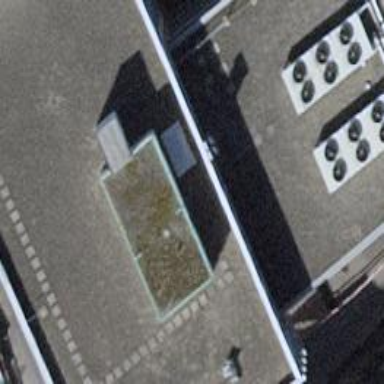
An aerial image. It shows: Commercial building with flat roof.